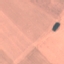
Land use / land cover: AnnualCrop